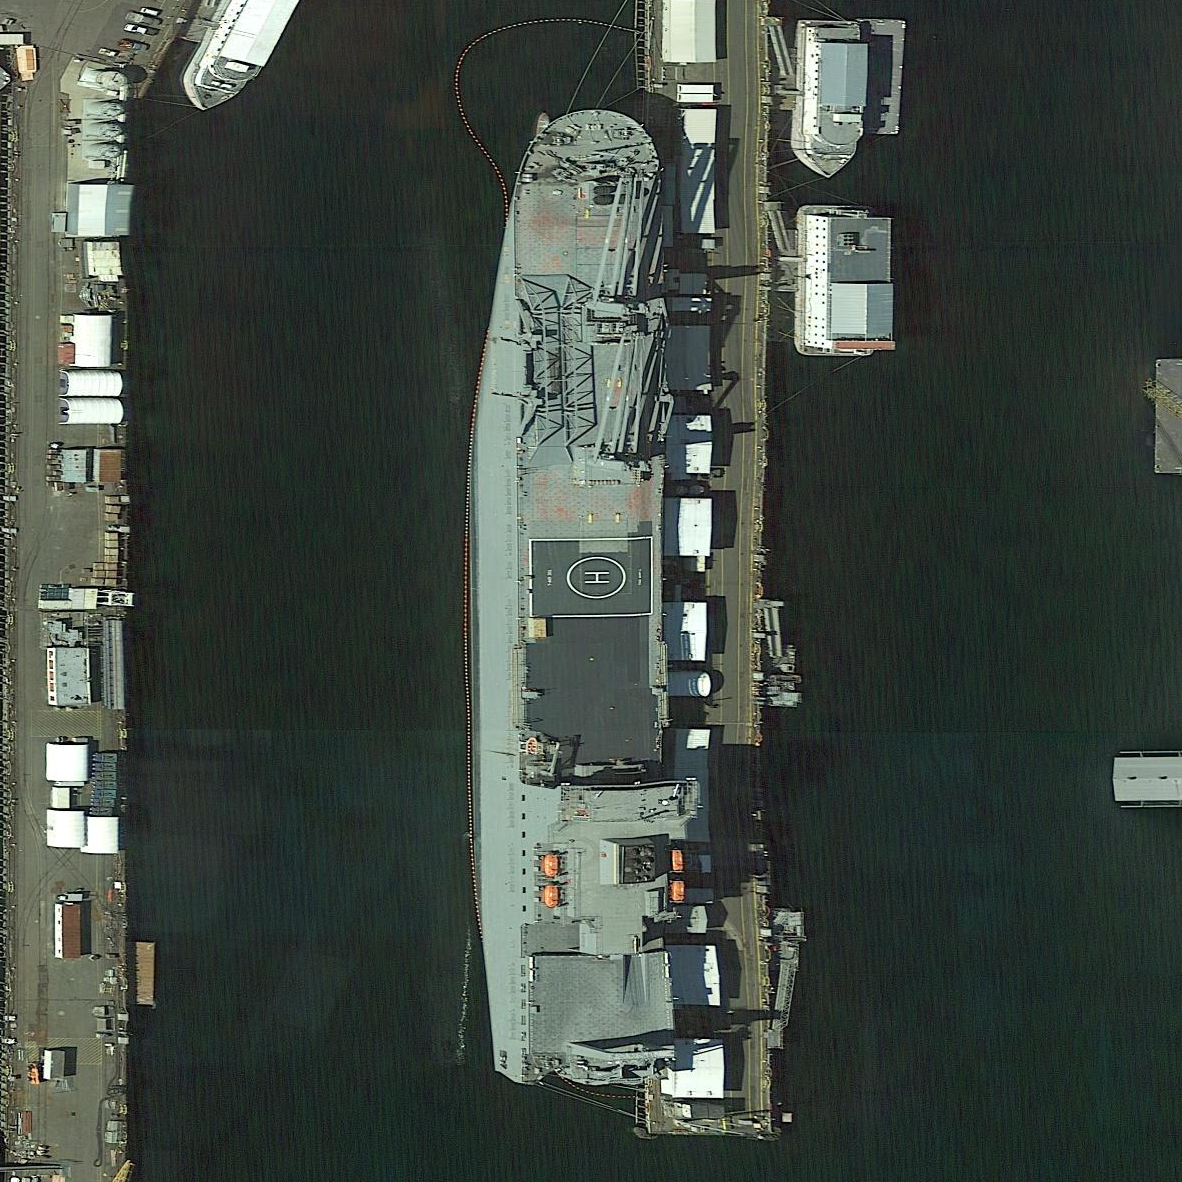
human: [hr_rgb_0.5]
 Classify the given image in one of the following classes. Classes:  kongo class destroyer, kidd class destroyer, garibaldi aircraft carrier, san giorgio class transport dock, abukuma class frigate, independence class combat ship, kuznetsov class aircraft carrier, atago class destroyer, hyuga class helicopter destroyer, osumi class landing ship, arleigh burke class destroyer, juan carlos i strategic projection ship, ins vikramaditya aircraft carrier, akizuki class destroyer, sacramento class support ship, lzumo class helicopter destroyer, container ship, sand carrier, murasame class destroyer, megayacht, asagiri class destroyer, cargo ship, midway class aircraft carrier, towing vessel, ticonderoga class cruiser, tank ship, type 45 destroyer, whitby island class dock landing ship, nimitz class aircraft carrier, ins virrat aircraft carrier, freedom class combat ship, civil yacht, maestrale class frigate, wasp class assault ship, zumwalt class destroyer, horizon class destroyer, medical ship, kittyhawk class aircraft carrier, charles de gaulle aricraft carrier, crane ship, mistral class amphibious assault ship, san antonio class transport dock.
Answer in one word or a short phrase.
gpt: Crane ship